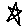
Label: star